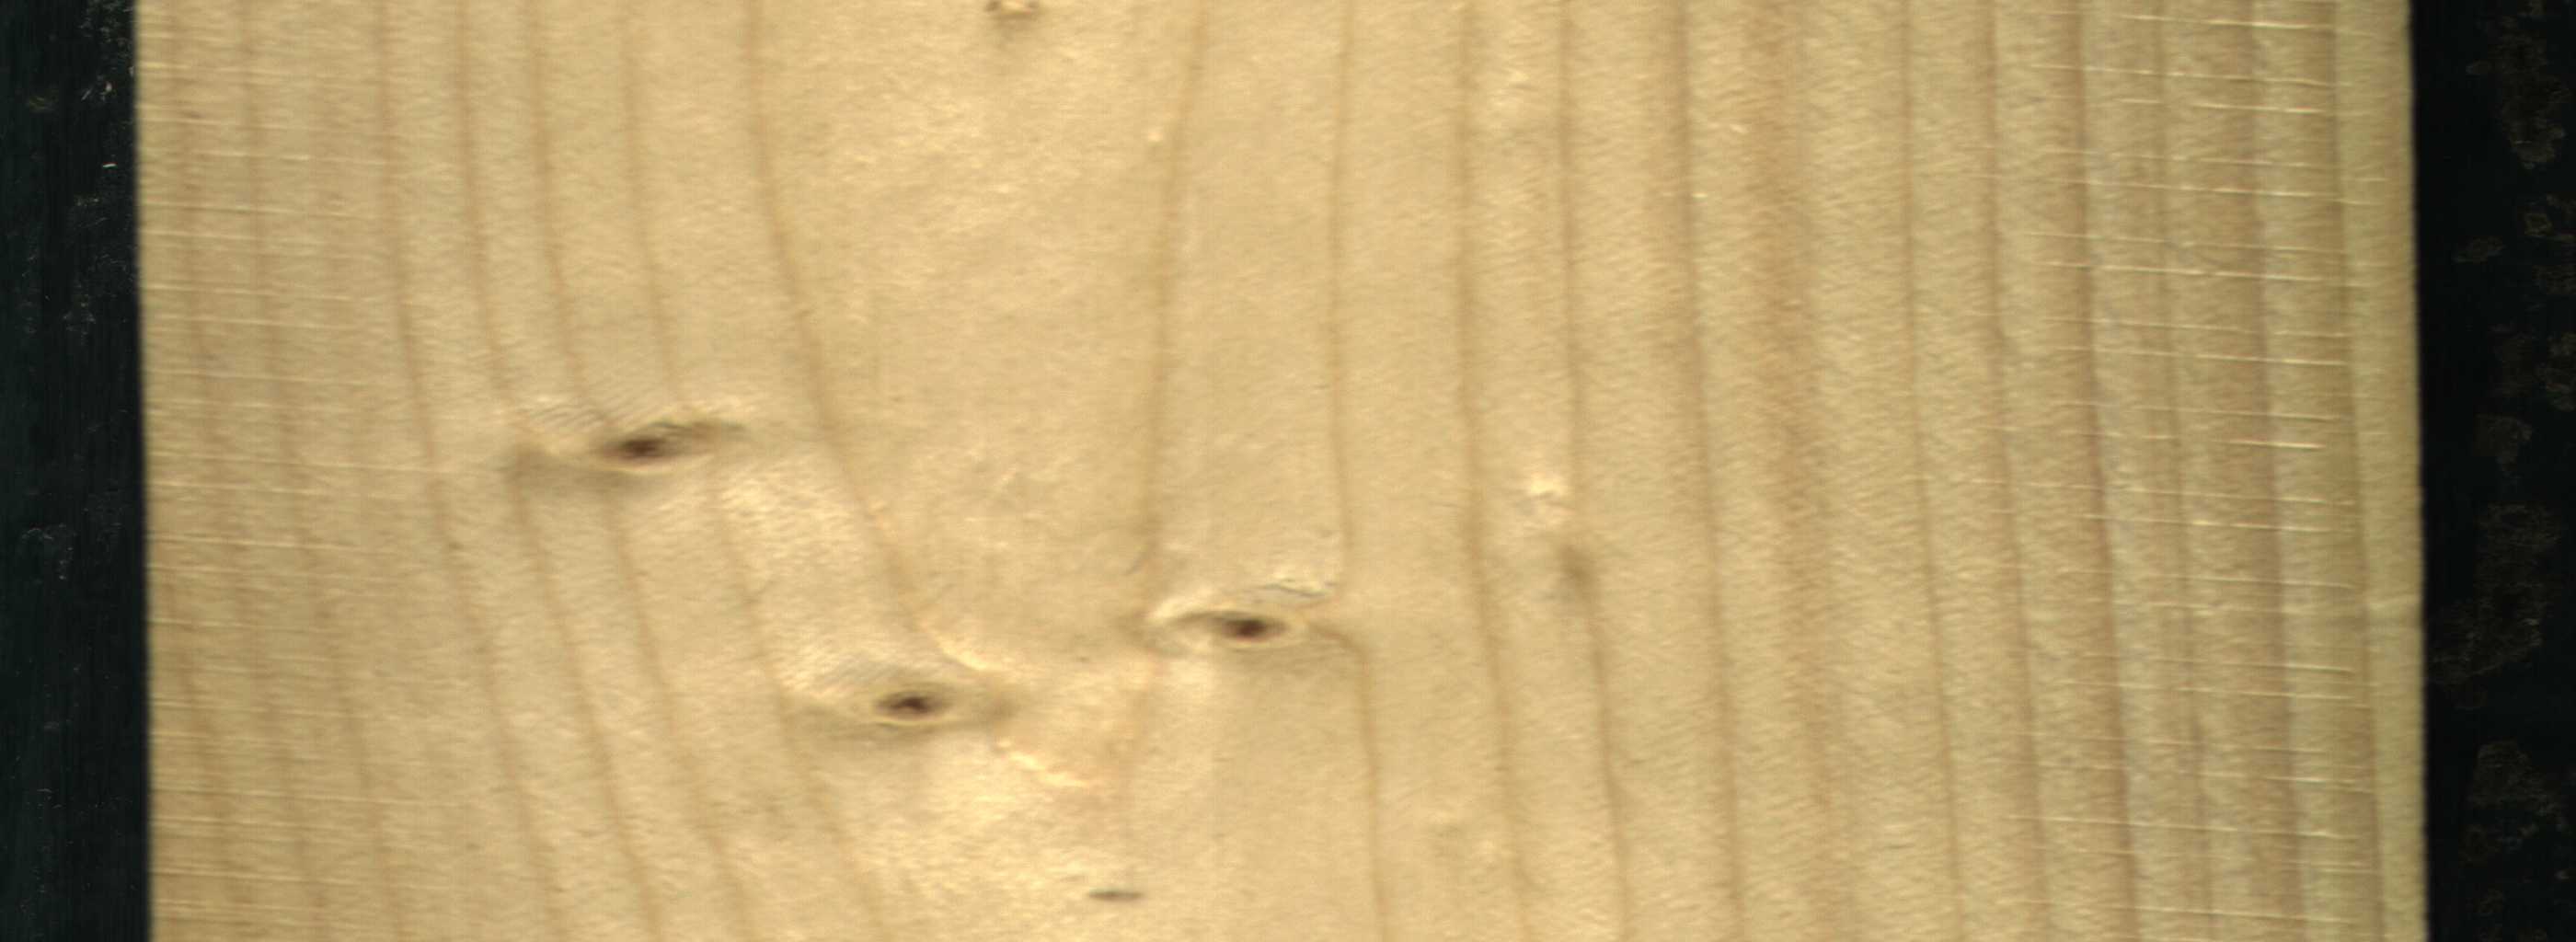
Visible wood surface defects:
Live_Knot
Live_Knot
Live_Knot